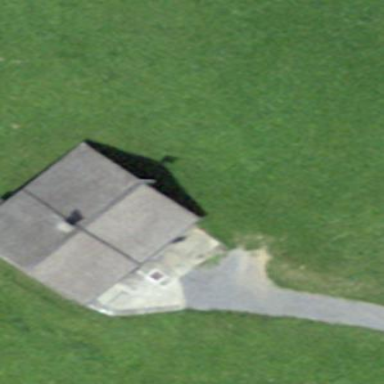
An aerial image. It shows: Cabin.